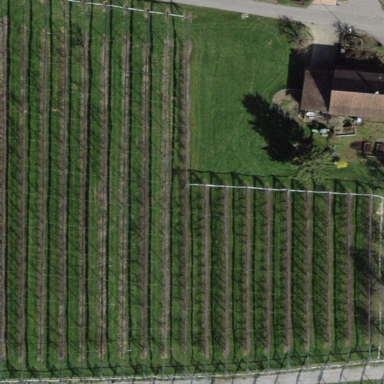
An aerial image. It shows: Orchard.